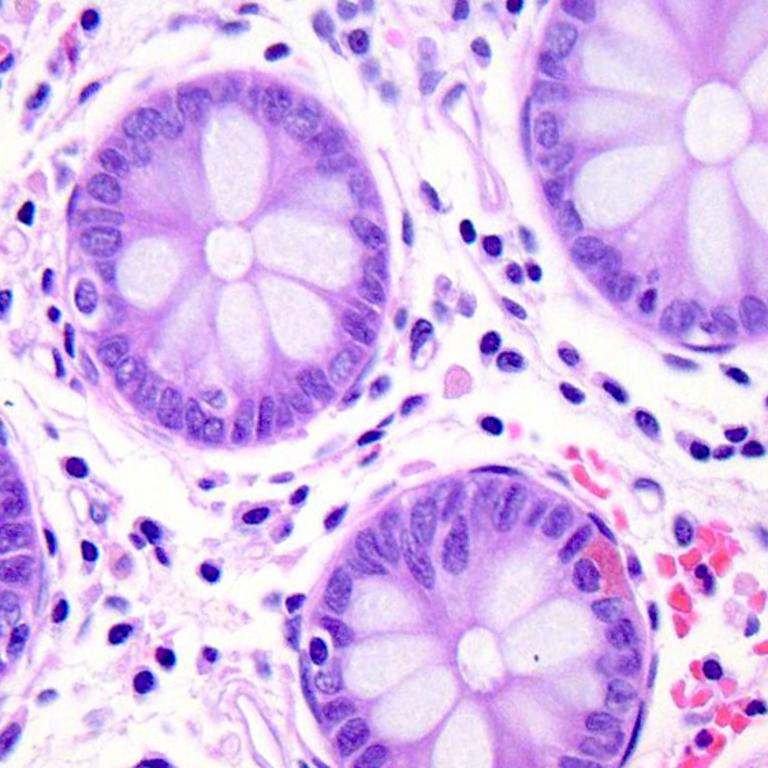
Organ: colon
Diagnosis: benign